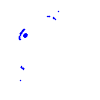
Particle: proton